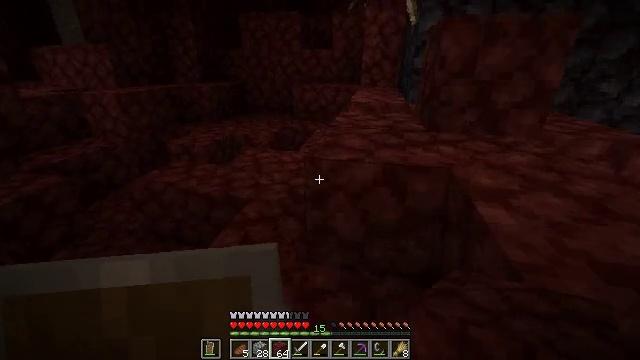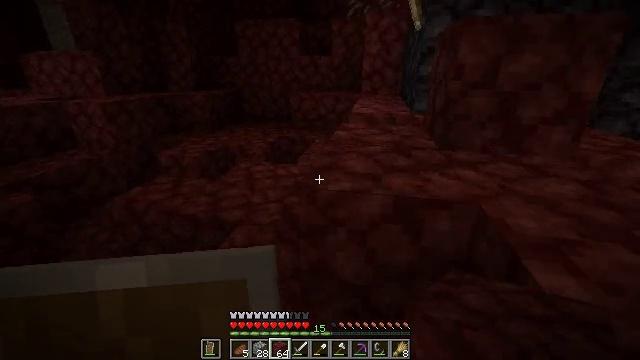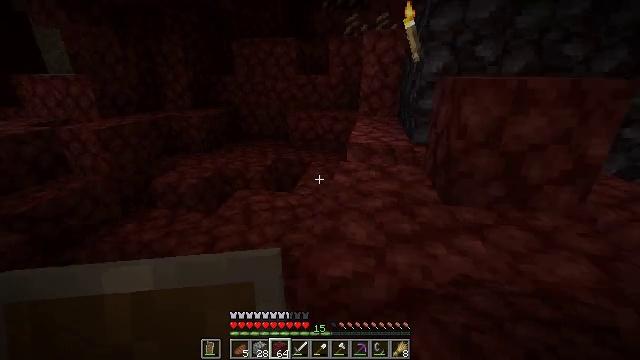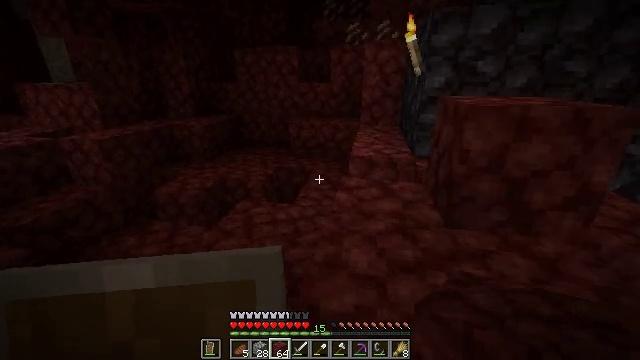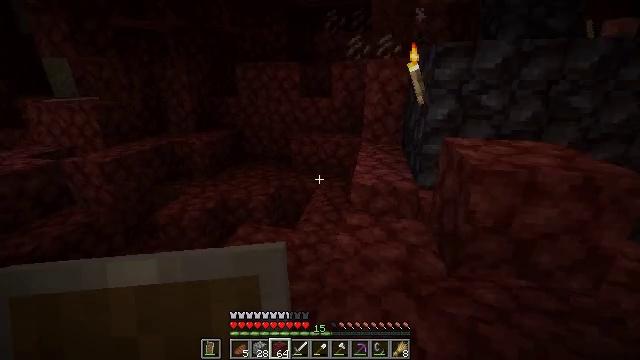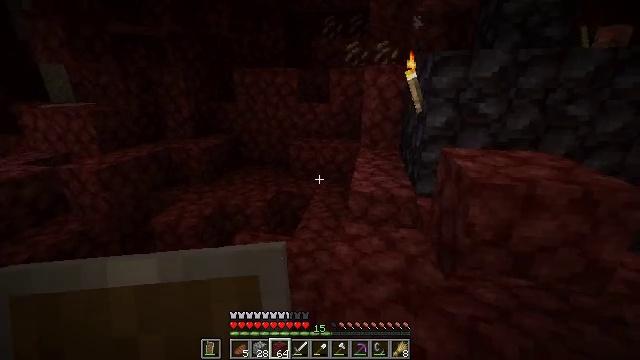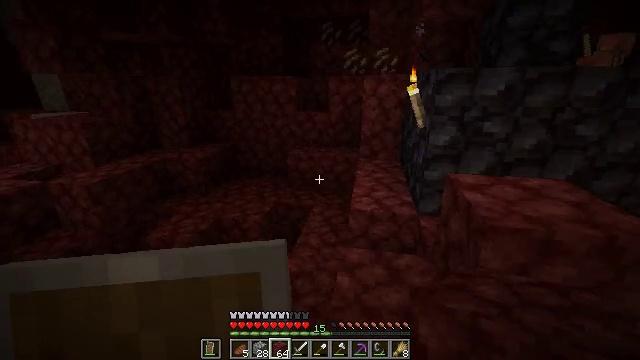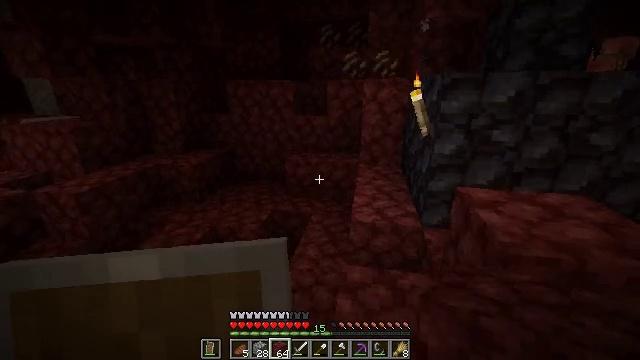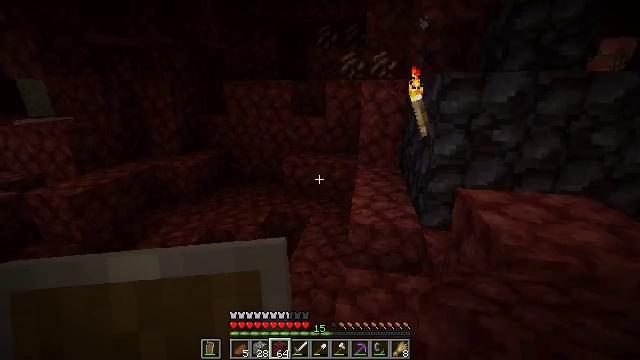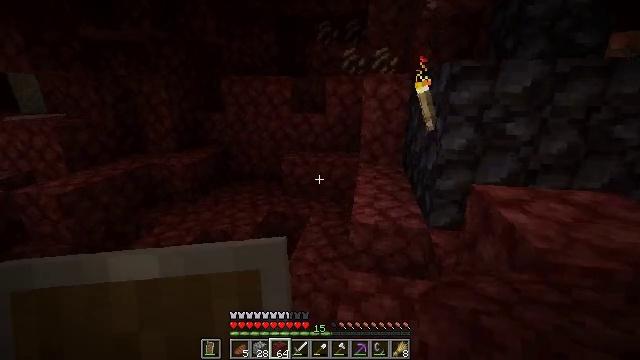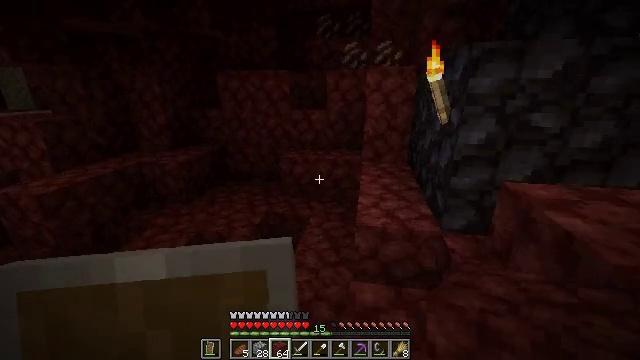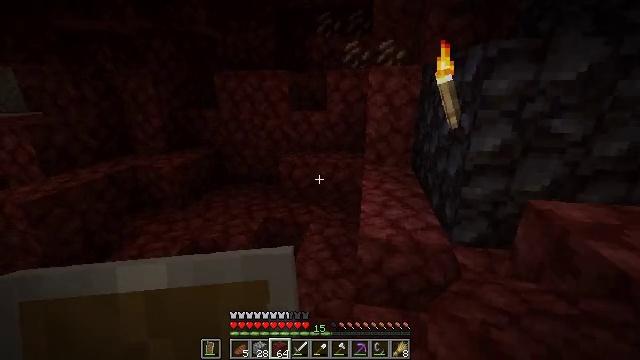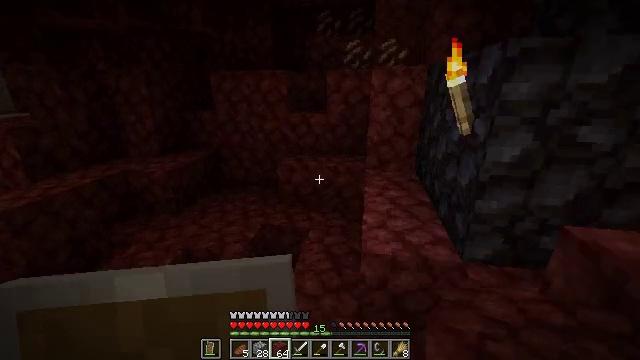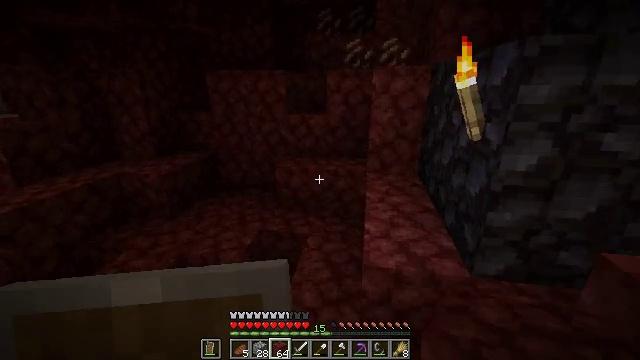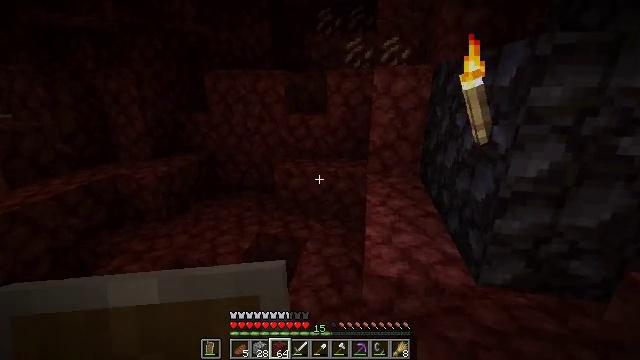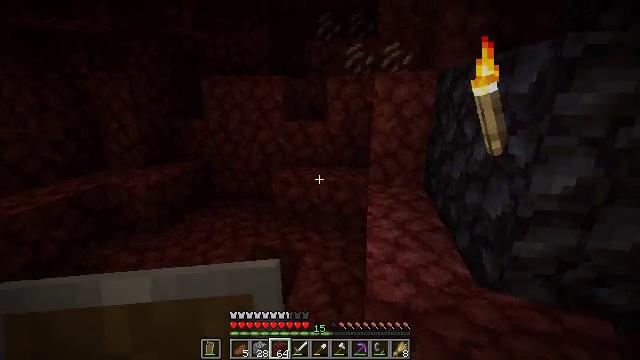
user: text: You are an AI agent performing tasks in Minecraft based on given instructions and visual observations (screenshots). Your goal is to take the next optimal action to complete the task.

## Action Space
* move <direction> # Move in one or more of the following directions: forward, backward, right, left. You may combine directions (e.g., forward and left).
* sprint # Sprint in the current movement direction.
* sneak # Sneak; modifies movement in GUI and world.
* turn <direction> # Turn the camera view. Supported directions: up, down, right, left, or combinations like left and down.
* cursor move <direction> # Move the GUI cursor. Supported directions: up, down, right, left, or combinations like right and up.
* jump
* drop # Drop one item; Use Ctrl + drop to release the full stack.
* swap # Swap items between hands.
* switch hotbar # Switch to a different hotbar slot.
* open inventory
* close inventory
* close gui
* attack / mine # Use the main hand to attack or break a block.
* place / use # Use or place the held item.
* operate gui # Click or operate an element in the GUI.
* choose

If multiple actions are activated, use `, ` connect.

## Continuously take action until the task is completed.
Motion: motion action
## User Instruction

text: craft item air
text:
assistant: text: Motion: move forward, turn up
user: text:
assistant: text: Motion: move forward, turn up, jump
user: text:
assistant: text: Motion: move forward, jump
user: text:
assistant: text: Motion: move forward, jump
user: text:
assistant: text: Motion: move forward
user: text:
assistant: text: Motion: move forward
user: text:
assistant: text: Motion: move forward
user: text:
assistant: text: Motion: move forward
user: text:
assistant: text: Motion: move forward
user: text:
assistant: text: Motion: move forward
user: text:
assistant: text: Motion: move forward
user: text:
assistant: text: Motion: move forward
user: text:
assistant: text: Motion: move forward
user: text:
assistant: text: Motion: move forward
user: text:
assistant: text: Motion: move forward, turn up
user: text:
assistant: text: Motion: move forward, turn up
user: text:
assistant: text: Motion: move forward, turn up
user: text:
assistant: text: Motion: move forward
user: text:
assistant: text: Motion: move forward
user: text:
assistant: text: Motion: move forward
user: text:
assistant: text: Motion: move forward
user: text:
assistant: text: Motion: move forward
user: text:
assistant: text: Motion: move forward
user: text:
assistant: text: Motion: move forward
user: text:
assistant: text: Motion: move forward
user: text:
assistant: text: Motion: move forward
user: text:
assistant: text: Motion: move forward
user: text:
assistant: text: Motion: move forward
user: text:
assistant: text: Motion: move forward
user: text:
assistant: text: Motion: move forward